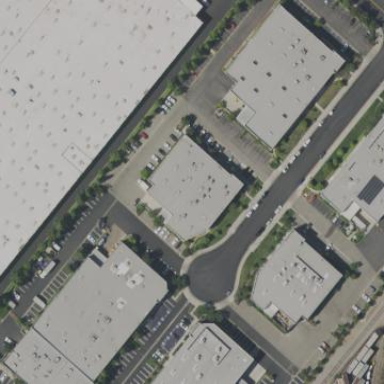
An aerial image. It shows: Commercial building.